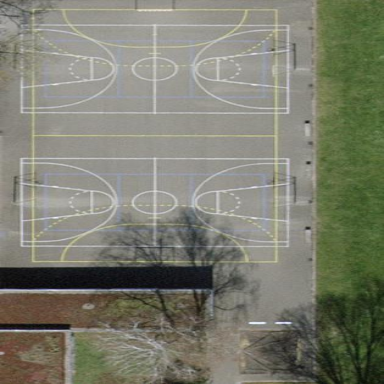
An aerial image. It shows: Concrete basketball court on leisure land pitch.